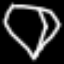
Label: diamond